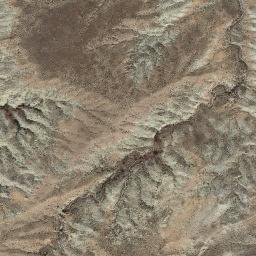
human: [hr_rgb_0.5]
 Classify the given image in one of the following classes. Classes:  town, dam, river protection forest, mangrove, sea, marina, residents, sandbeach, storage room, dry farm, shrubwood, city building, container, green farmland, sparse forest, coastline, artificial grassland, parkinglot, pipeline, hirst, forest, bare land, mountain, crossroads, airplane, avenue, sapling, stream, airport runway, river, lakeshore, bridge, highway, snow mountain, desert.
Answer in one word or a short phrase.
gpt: mountain